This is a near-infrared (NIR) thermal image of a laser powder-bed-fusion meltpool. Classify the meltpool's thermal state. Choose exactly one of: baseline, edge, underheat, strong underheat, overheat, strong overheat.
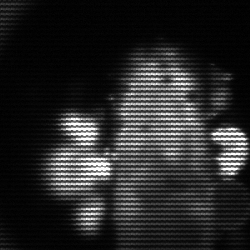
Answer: strong underheat